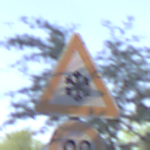
Verkehrszeichen: SchneeOderEisglaette
Zusatzzeichen unten: Geschwindigkeit90
Umgebung: Roofed, Underpass
Tageszeit: Midday
Wetter: Clear
Licht: Natural
Jahreszeit: NotSpecified
Kontrast: LowContrast